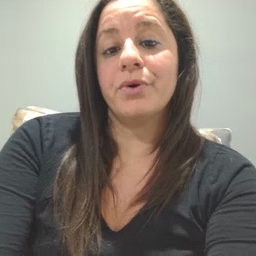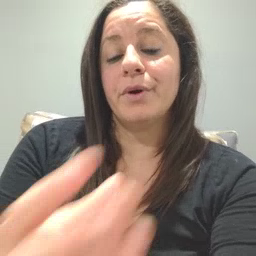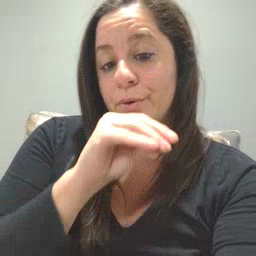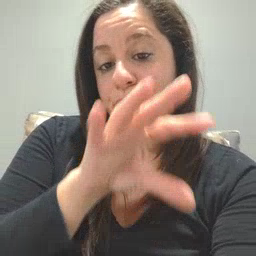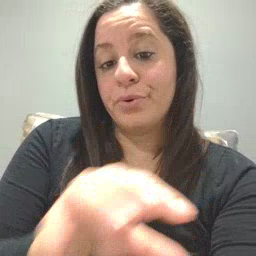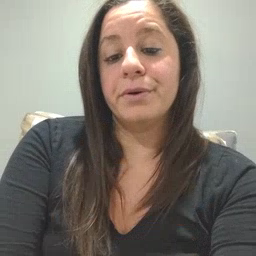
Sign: blow